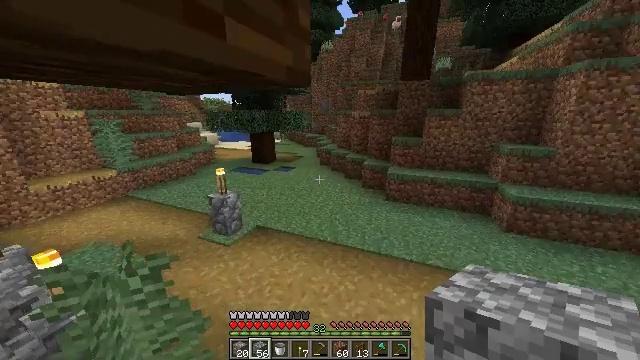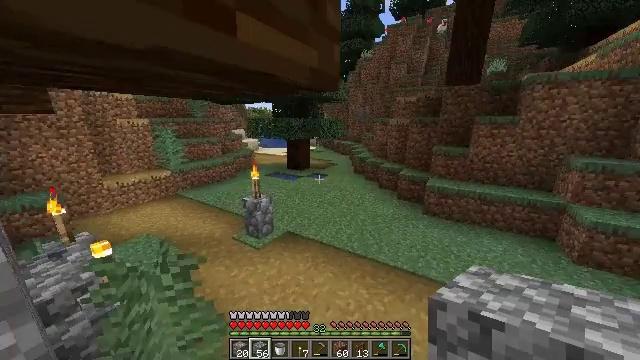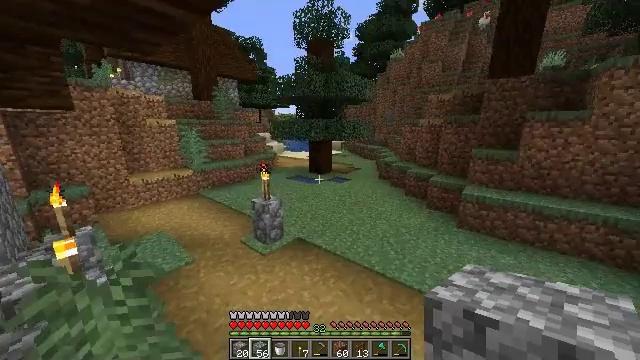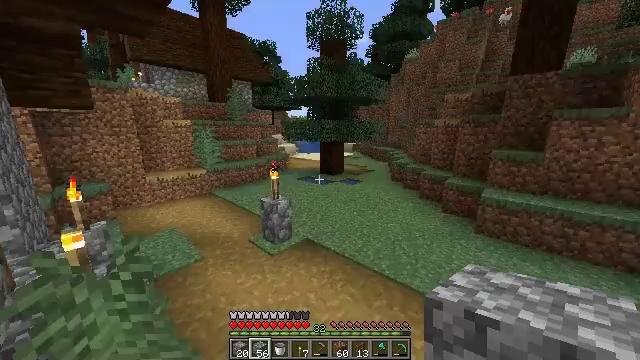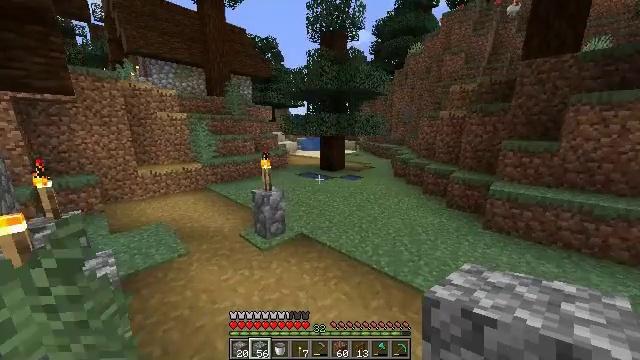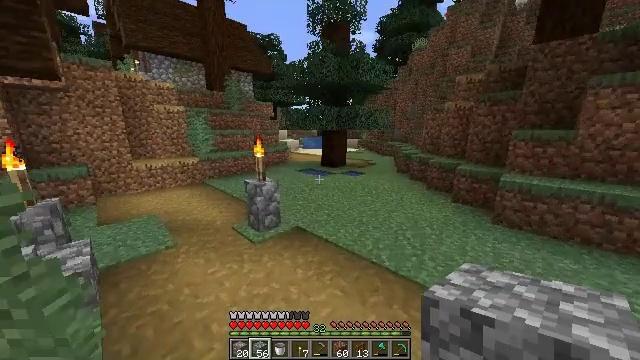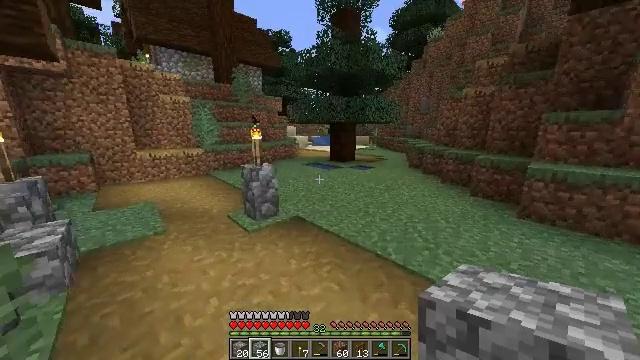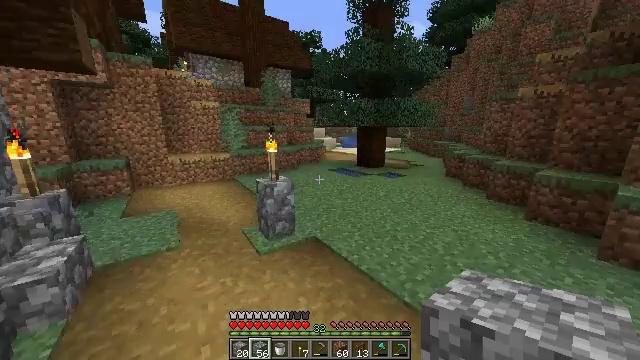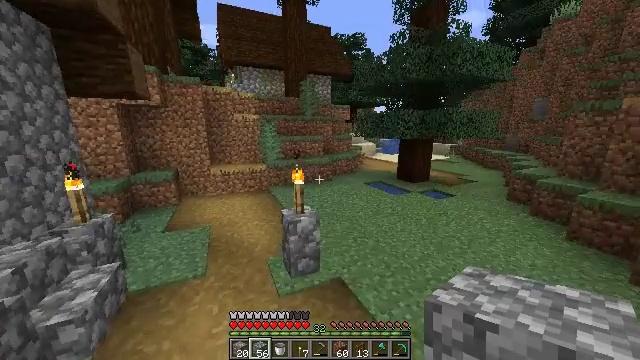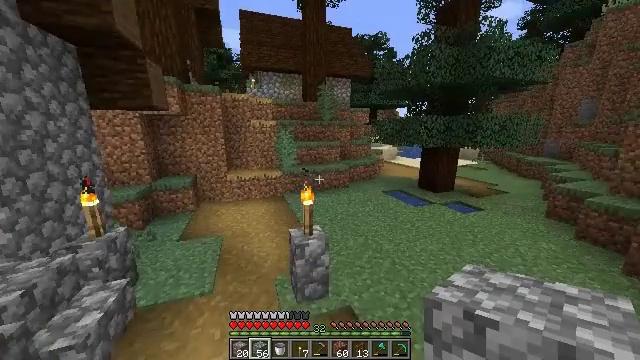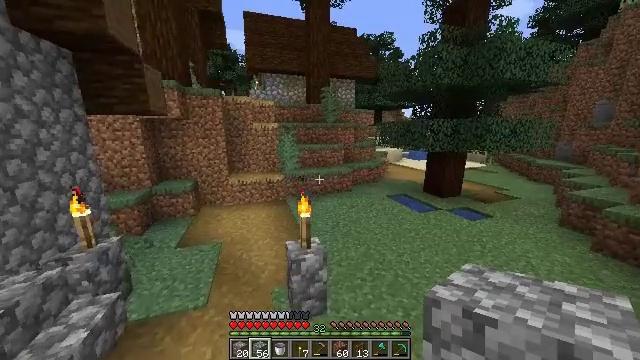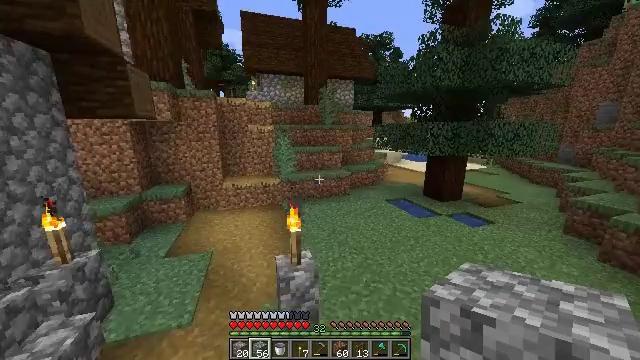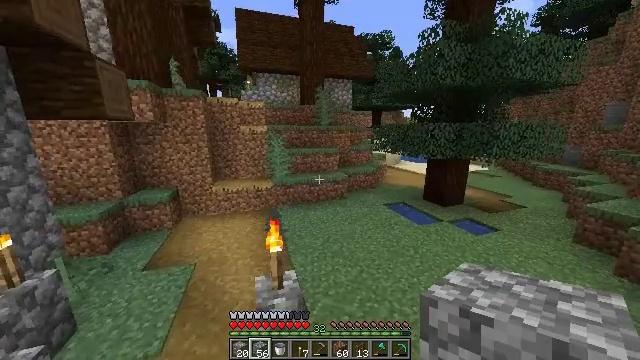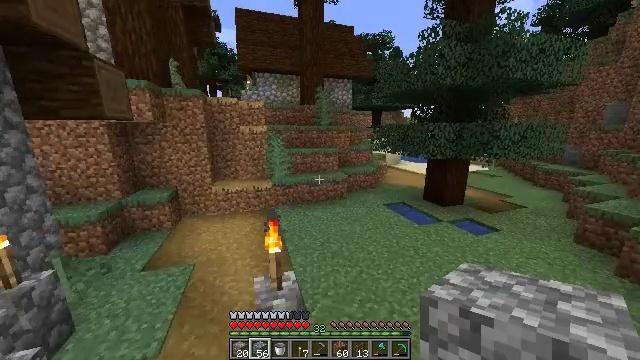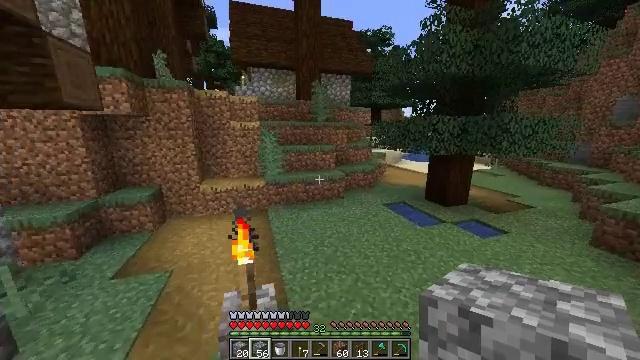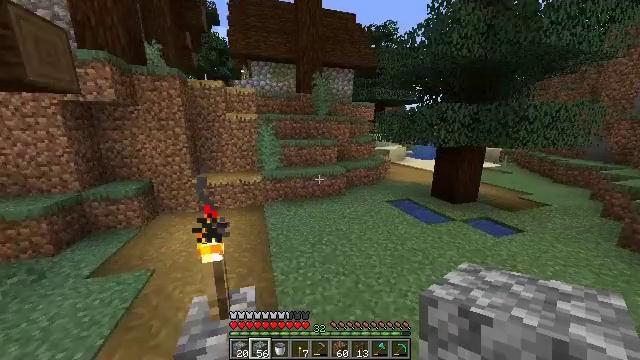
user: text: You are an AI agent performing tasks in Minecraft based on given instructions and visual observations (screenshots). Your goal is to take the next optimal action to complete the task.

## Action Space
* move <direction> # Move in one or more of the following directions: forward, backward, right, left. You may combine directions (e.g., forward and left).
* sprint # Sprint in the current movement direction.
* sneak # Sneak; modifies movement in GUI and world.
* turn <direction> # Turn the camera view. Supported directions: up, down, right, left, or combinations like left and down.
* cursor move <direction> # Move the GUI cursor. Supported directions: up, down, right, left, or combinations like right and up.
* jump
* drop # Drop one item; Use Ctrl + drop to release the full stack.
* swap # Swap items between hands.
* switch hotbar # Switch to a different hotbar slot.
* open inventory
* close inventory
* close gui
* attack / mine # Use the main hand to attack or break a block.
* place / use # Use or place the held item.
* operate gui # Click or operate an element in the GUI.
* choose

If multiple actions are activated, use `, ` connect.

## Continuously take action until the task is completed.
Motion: motion action
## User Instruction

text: Remove the existing composter.
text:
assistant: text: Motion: move forward, turn left and up, jump
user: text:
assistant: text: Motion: move forward, turn left and up, jump
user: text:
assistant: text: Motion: move forward, turn left, jump
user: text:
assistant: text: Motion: move forward, jump
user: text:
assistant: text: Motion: move forward, jump
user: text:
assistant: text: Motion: move forward, sprint, turn left, jump
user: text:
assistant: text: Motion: move forward, sprint, turn left, jump
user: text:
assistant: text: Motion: move forward, sprint, turn left, jump
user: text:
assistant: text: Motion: move forward, turn left, jump
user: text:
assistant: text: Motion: move forward, turn left, jump
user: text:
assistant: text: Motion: move forward, jump
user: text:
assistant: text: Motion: move forward, jump
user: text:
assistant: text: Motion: move forward, jump
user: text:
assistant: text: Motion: move forward, jump
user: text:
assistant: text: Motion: move forward, jump
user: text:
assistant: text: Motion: move forward, jump
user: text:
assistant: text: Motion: move forward, jump
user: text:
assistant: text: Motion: move forward, jump
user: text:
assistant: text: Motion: move forward, sprint, jump
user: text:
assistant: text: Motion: move forward, sprint, turn left, jump
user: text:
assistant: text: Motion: move forward, sprint, turn left, jump
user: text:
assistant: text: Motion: move forward, turn left, jump
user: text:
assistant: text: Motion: move forward, turn left, jump
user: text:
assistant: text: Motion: move forward, turn left, jump
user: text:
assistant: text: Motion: move forward, jump
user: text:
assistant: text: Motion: move forward, turn left, jump
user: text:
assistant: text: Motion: move forward, jump
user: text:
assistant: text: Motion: move forward, jump
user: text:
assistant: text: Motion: move forward, jump
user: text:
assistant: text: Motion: move forward, turn right, jump